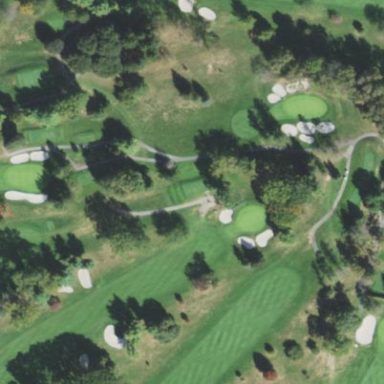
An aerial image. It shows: Grassy area designated as golf fairway.